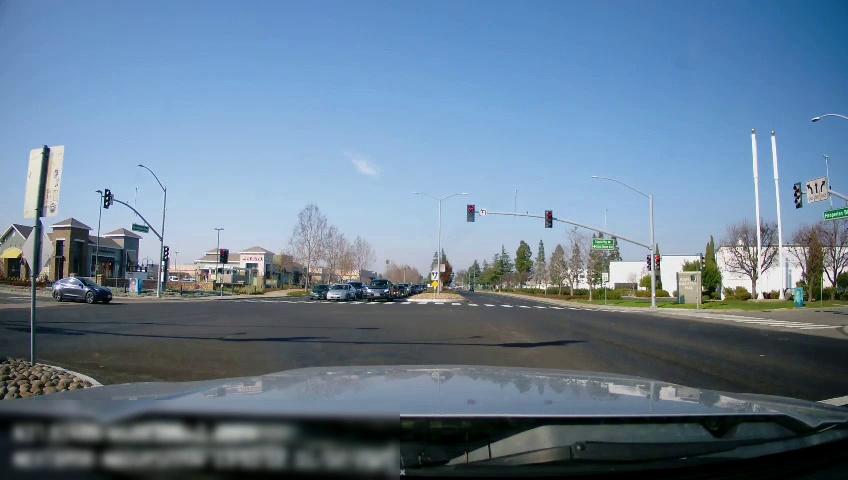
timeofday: Day
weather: Sunny
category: Drivable Space
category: Drivable Space
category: Vehicles | Car
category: Vehicles | Car
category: Vehicles | Car
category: Vehicles | Car
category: Vehicles | Car
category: Vehicles | Car
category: Traffic | Lights
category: Traffic | Signs
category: Traffic | Lights
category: Traffic | Lights
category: Traffic | Lights
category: Traffic | Lights
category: Traffic | Lights
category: Traffic | Lights
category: Traffic | Lights
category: Traffic | Lights
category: Traffic | Signs
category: Traffic | Signs
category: Traffic | Signs